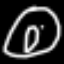
Label: donut